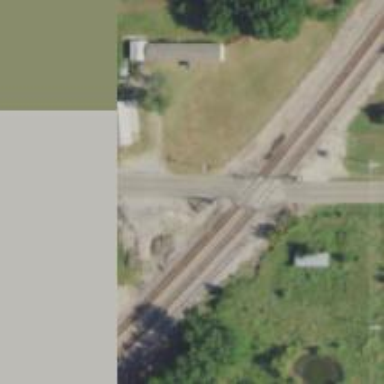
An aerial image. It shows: Railway level crossing.